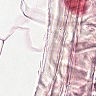
Metastatic tissue present: no